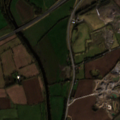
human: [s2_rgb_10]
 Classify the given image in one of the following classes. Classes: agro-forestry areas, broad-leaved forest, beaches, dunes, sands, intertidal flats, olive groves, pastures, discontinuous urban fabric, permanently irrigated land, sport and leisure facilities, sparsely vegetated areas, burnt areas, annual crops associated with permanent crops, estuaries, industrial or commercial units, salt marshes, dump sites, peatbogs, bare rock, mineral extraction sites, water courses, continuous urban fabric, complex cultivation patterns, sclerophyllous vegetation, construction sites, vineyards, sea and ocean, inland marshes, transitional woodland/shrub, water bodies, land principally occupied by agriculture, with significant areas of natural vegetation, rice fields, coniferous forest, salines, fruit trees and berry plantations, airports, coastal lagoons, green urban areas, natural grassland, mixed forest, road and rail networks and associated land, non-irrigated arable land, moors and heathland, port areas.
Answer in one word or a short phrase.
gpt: road and rail networks and associated land, dump sites, non-irrigated arable land, pastures